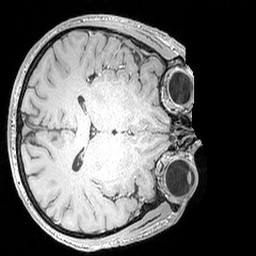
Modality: MP2RAGE
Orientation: axial
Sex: male
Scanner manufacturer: siemens
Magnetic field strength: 3 T
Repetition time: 5 s
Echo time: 0.00292 s